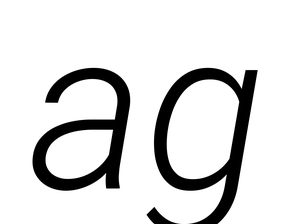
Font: Roboto-Italic_Light_Italic